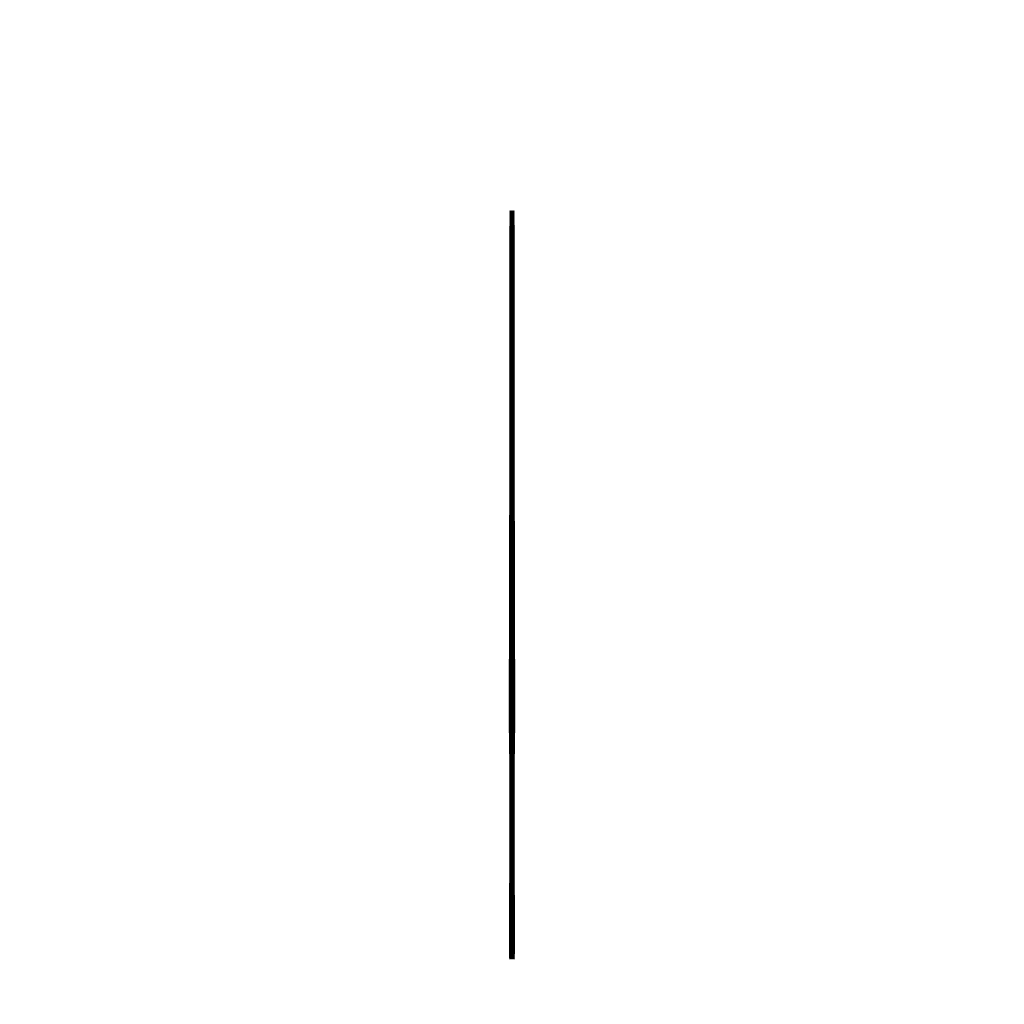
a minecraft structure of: Hotel Mario Shematic bad low quality